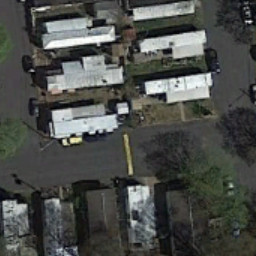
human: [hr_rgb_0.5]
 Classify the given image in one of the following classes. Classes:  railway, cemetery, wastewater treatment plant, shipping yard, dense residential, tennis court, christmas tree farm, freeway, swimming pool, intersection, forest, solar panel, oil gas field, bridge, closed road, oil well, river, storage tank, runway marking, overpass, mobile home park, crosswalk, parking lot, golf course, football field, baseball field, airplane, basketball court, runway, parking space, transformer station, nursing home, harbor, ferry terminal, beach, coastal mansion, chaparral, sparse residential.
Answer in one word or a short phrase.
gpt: mobile home park